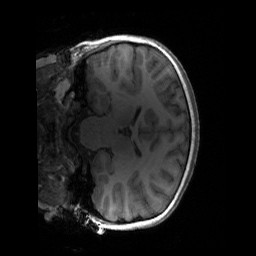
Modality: T1w
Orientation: coronal
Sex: female
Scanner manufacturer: siemens
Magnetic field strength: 3 T
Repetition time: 1.9 s
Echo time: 0.00243 s